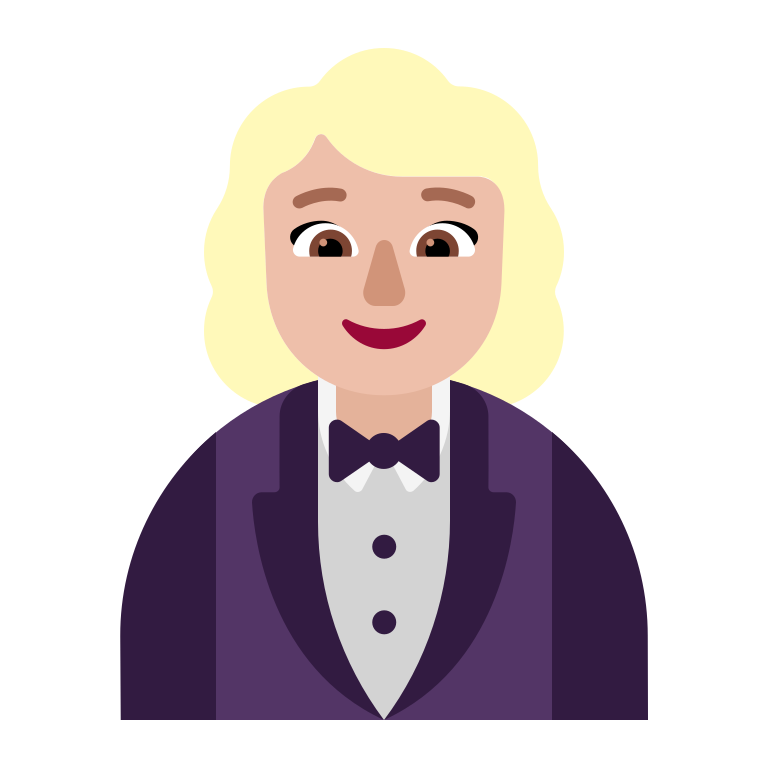
woman in tuxedo flat  light